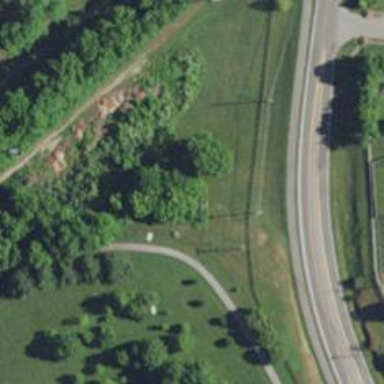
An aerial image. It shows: Disc golf basket.